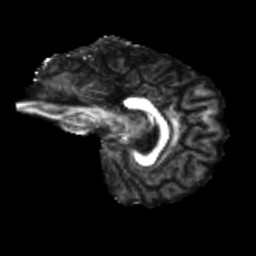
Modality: FA
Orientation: sagittal
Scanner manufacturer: siemens
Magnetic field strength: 3 T
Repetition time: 4 s
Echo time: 0.0594 s